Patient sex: M
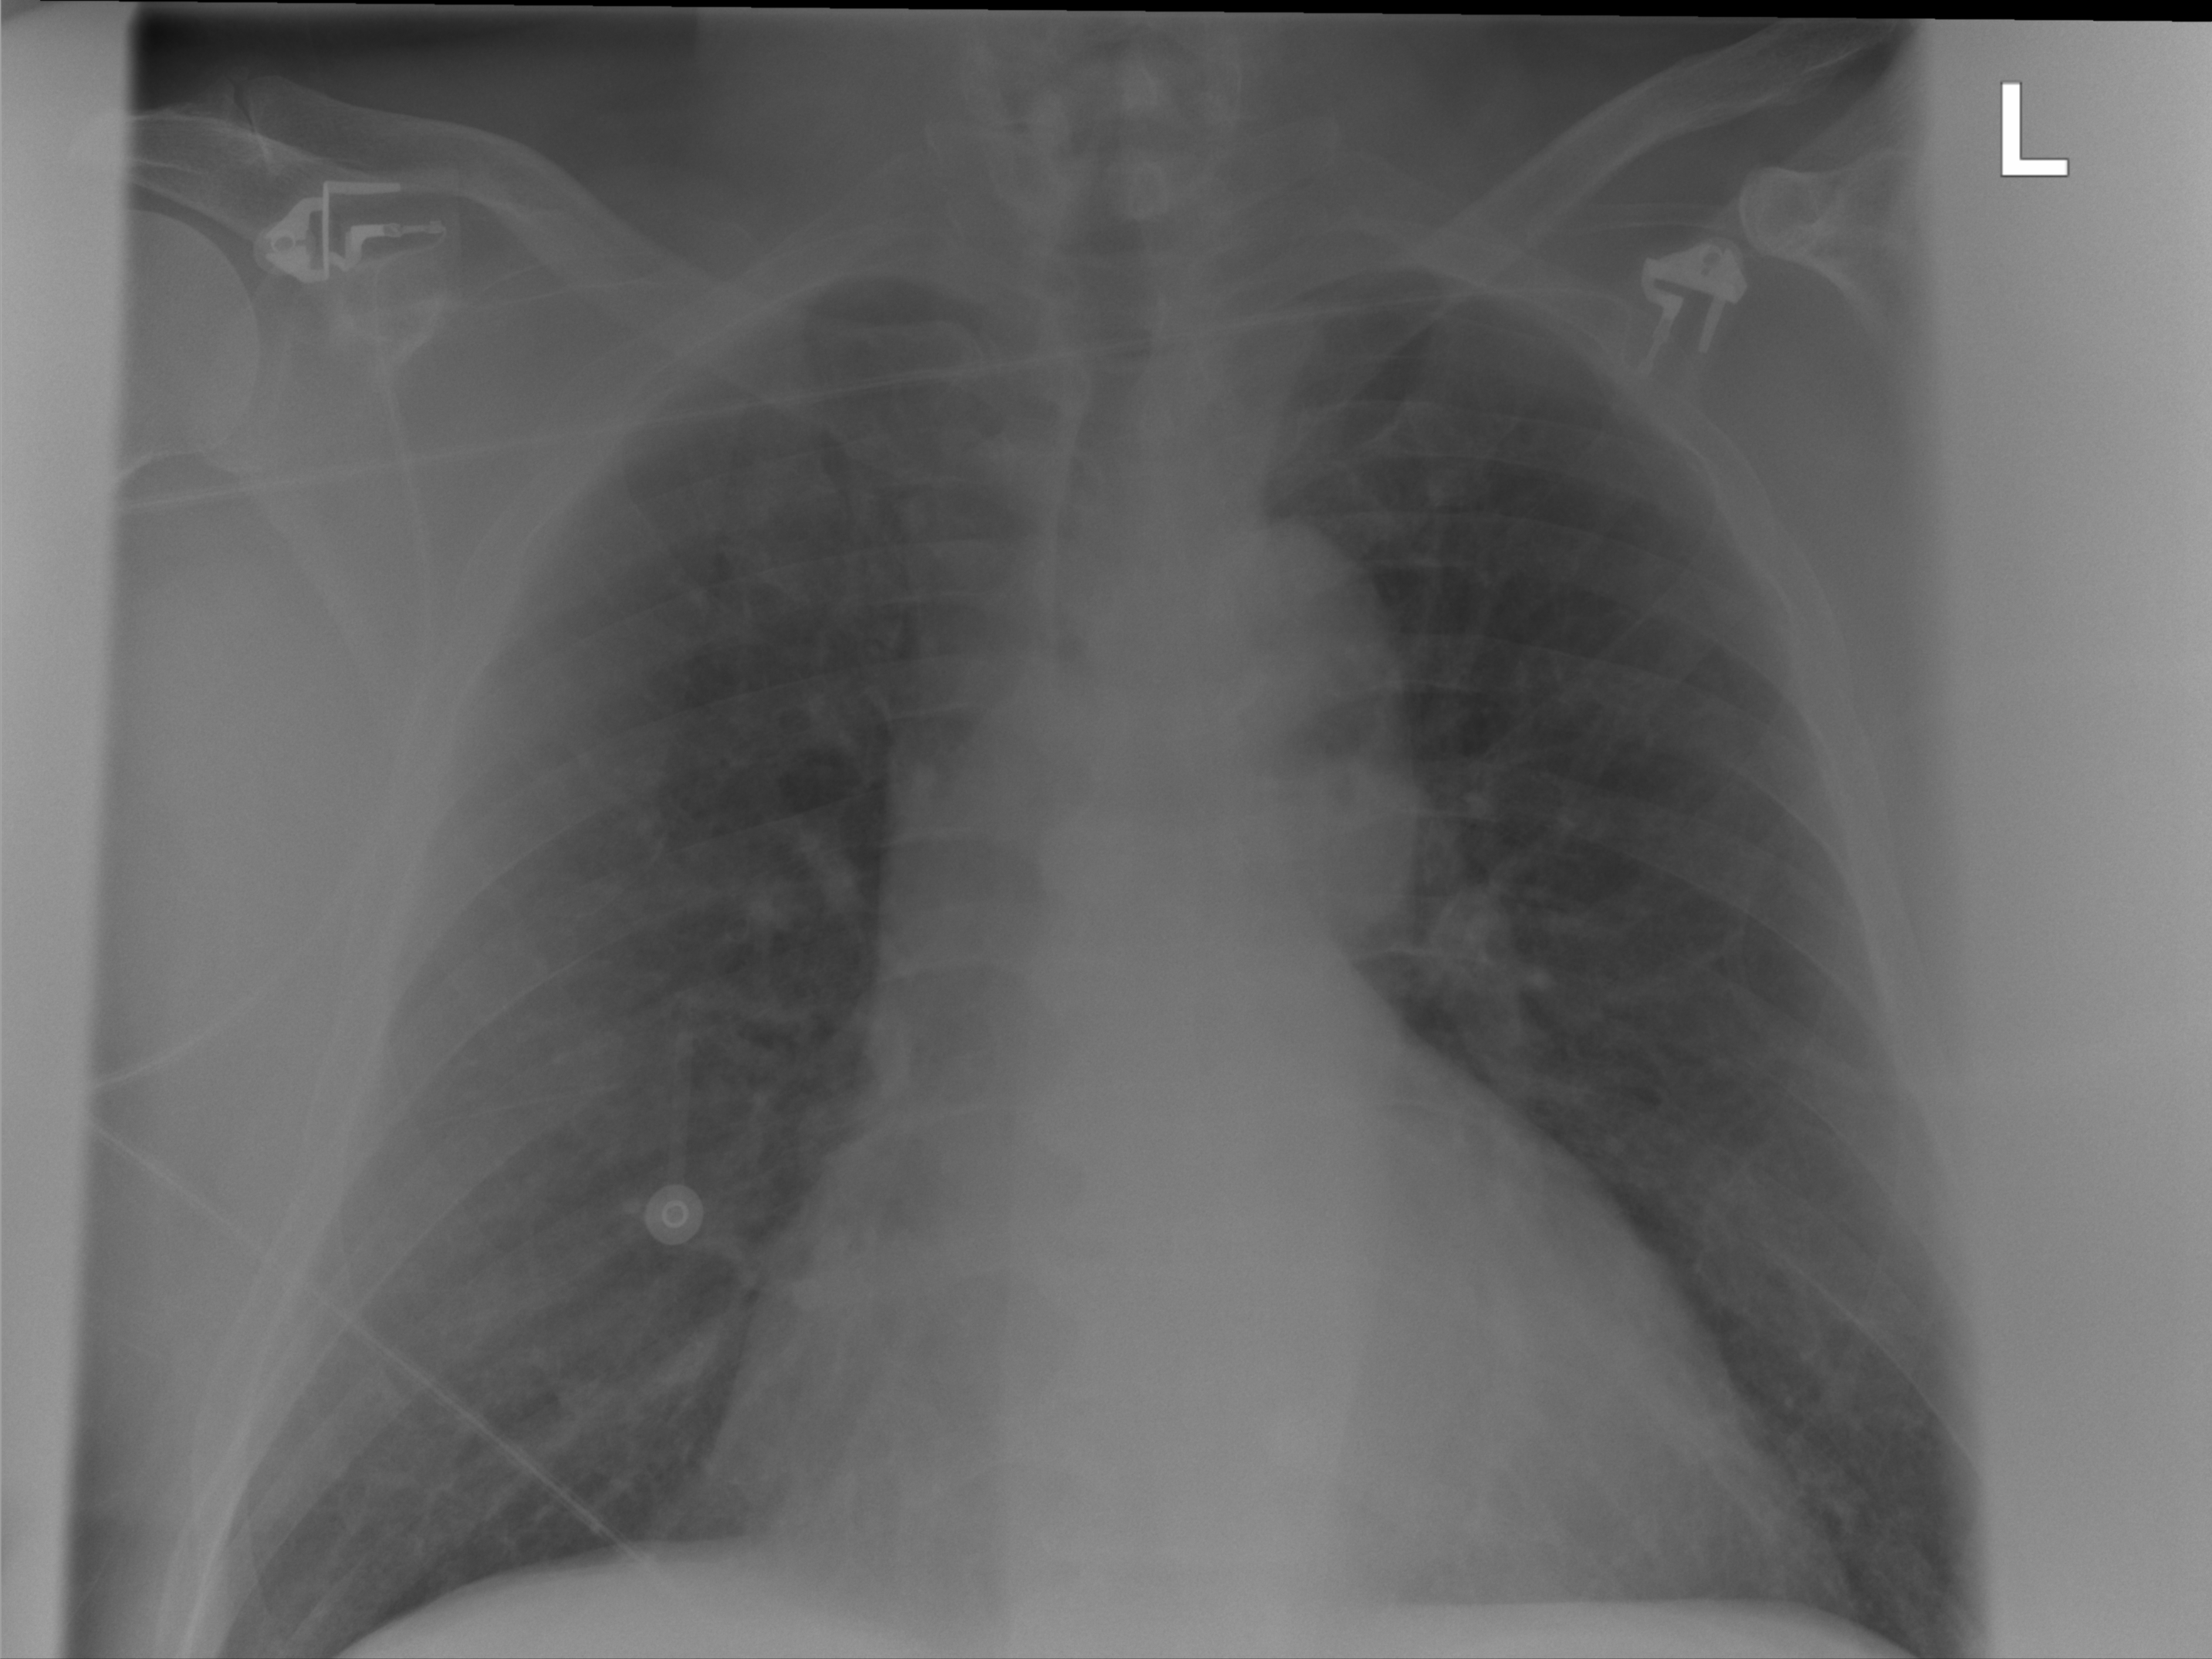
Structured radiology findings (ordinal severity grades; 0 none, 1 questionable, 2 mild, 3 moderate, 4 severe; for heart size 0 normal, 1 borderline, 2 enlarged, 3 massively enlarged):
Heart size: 2
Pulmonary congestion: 1
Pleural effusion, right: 0
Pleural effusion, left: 0
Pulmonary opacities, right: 0
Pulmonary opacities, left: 0
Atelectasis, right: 0
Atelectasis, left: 0